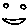
Label: smiley face